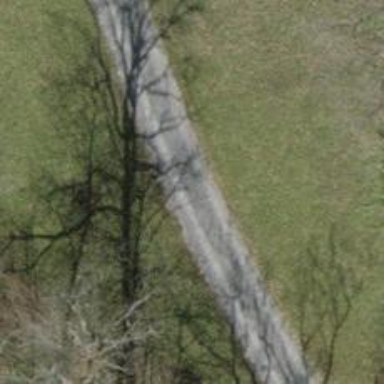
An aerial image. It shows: Gravel track with grade 5 track type.